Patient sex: M
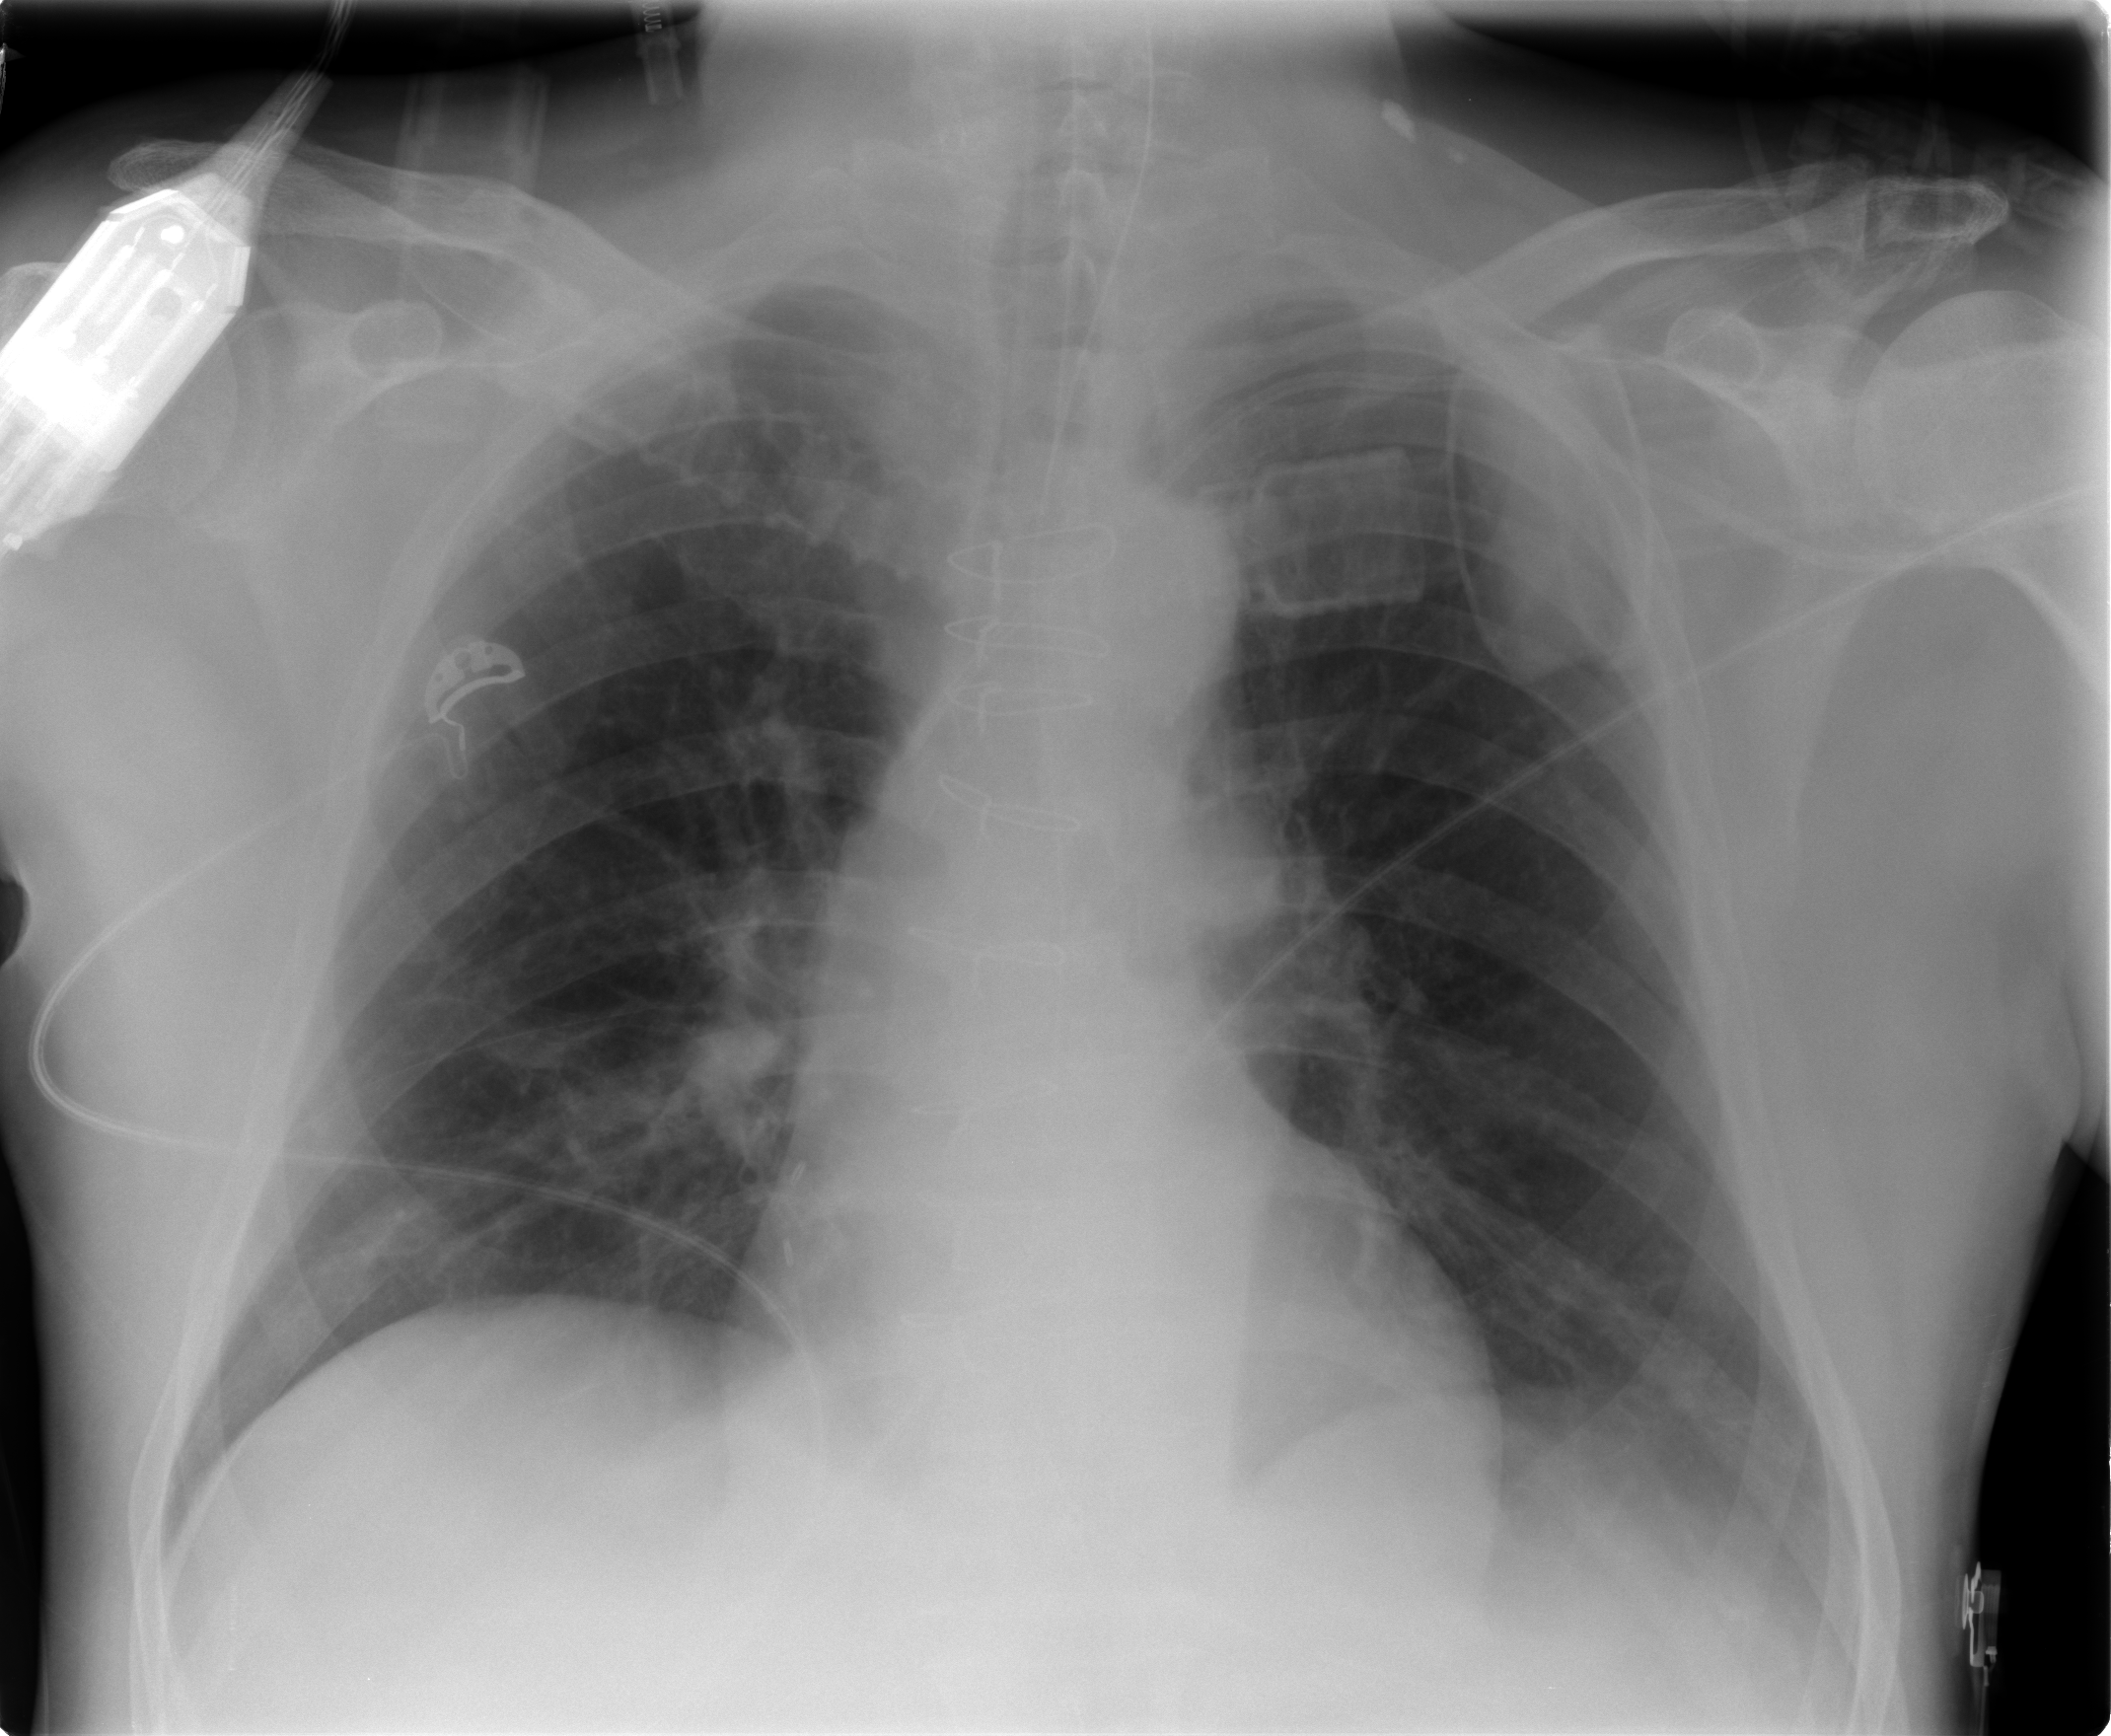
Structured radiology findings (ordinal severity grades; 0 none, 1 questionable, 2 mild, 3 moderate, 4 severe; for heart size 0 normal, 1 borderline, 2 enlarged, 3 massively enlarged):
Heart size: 0
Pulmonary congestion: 0
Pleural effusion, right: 0
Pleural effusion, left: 1
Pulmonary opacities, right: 0
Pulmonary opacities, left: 0
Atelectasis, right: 0
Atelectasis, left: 1